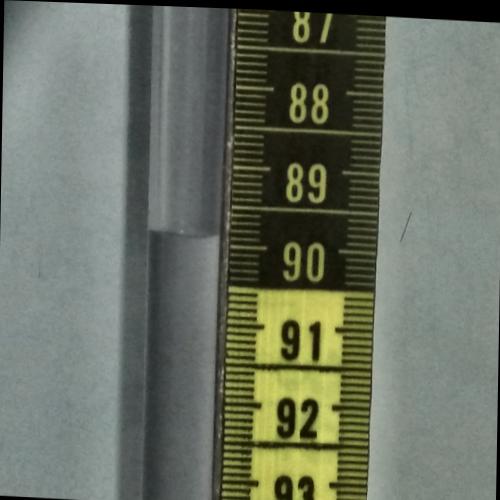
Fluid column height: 89.9 cm